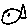
Label: fish